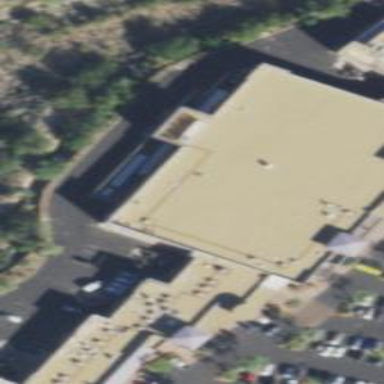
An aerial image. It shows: Retail building.